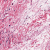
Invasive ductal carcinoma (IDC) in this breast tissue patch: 0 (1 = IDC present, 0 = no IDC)